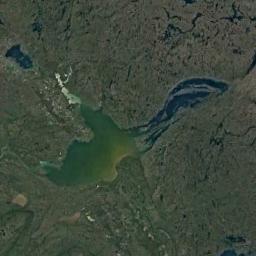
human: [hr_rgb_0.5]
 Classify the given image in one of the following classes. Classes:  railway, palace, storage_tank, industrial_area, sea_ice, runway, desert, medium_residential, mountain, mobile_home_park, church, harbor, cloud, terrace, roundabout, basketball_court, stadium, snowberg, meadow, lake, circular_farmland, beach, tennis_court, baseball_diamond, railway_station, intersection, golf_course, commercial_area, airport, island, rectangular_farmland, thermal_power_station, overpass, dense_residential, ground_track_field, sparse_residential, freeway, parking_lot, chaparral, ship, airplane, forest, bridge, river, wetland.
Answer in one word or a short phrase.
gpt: lake